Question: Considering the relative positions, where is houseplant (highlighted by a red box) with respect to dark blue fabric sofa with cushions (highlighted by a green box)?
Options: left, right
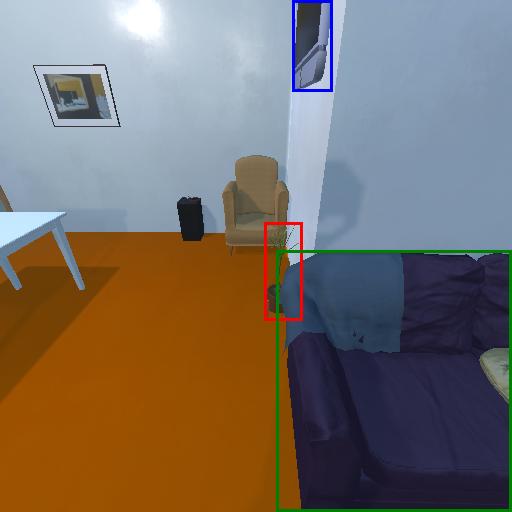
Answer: left